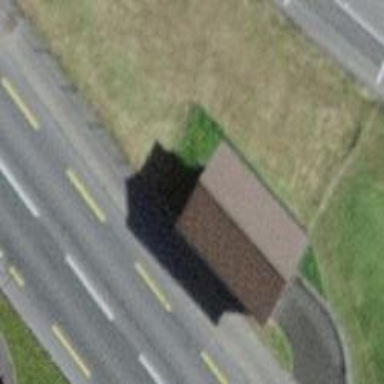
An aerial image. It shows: Shed building.